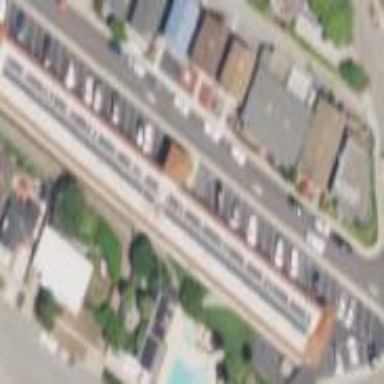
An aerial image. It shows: Parking area.